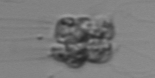
Label: Leptocylindrus_mediterraneus